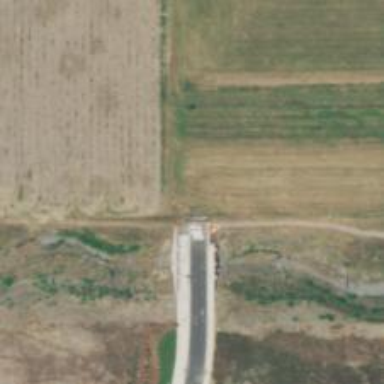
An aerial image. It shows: Asphalt road classified as tertiary.